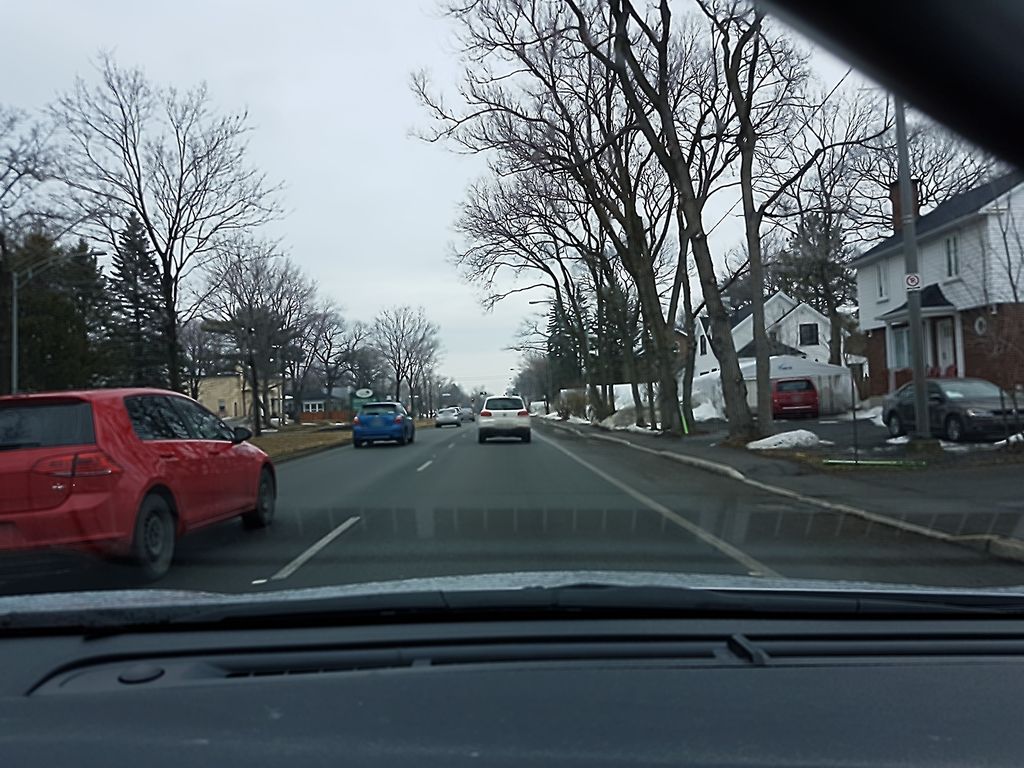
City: quebec_city